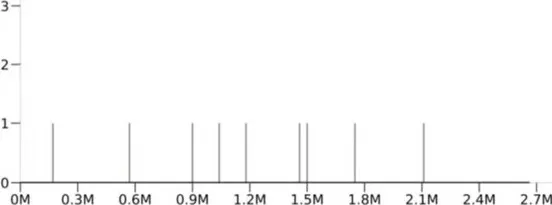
S. cohnii detected in ascites by mNGS.
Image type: chart (chart)